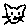
Label: cat